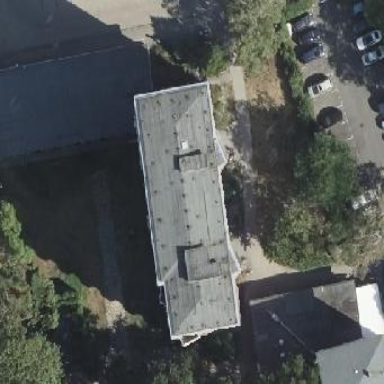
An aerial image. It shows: Apartment building with flat roof.